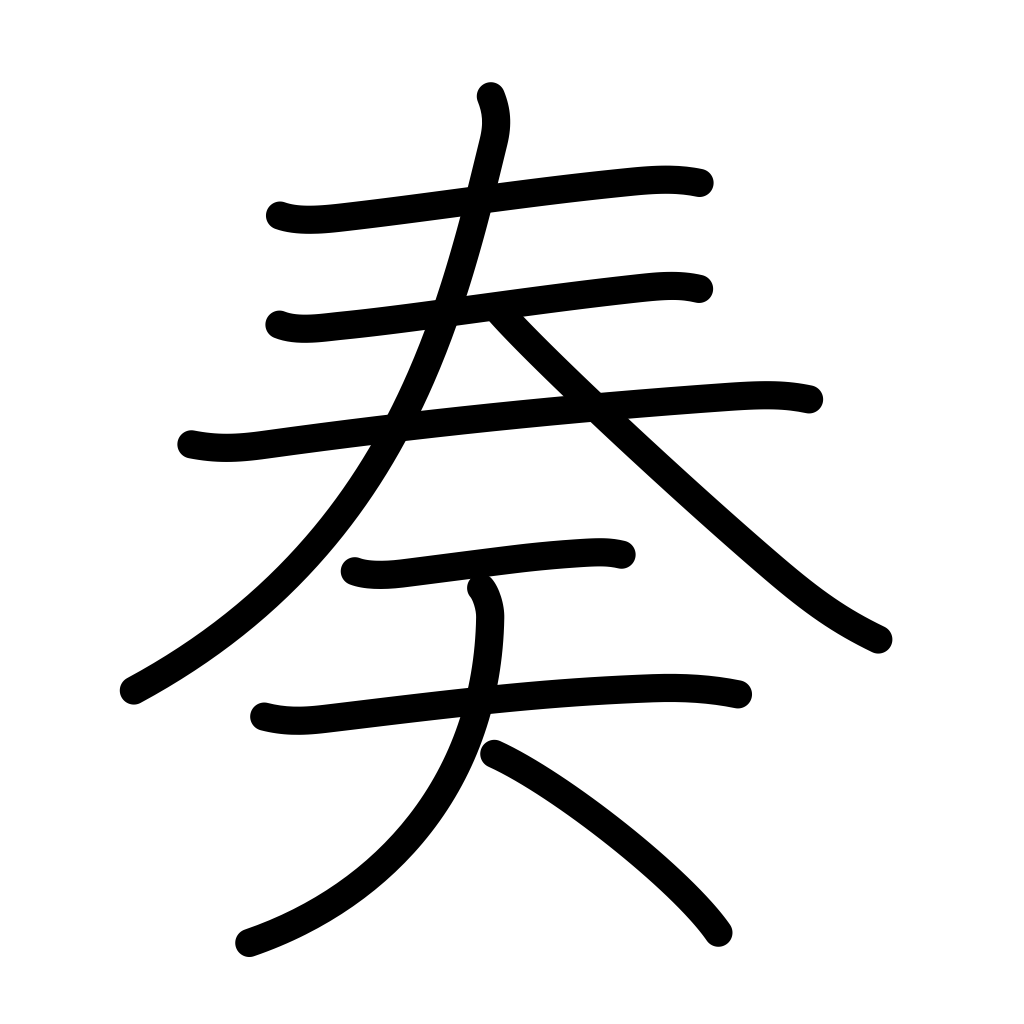
Meaning: play music, speak to a ruler, complete